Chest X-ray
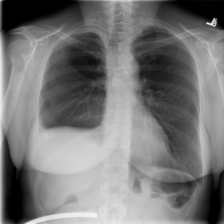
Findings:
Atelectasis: negative
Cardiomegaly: negative
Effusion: negative
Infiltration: negative
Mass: negative
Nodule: negative
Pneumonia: negative
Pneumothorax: negative
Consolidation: negative
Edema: negative
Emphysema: negative
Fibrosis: positive
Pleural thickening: negative
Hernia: negative